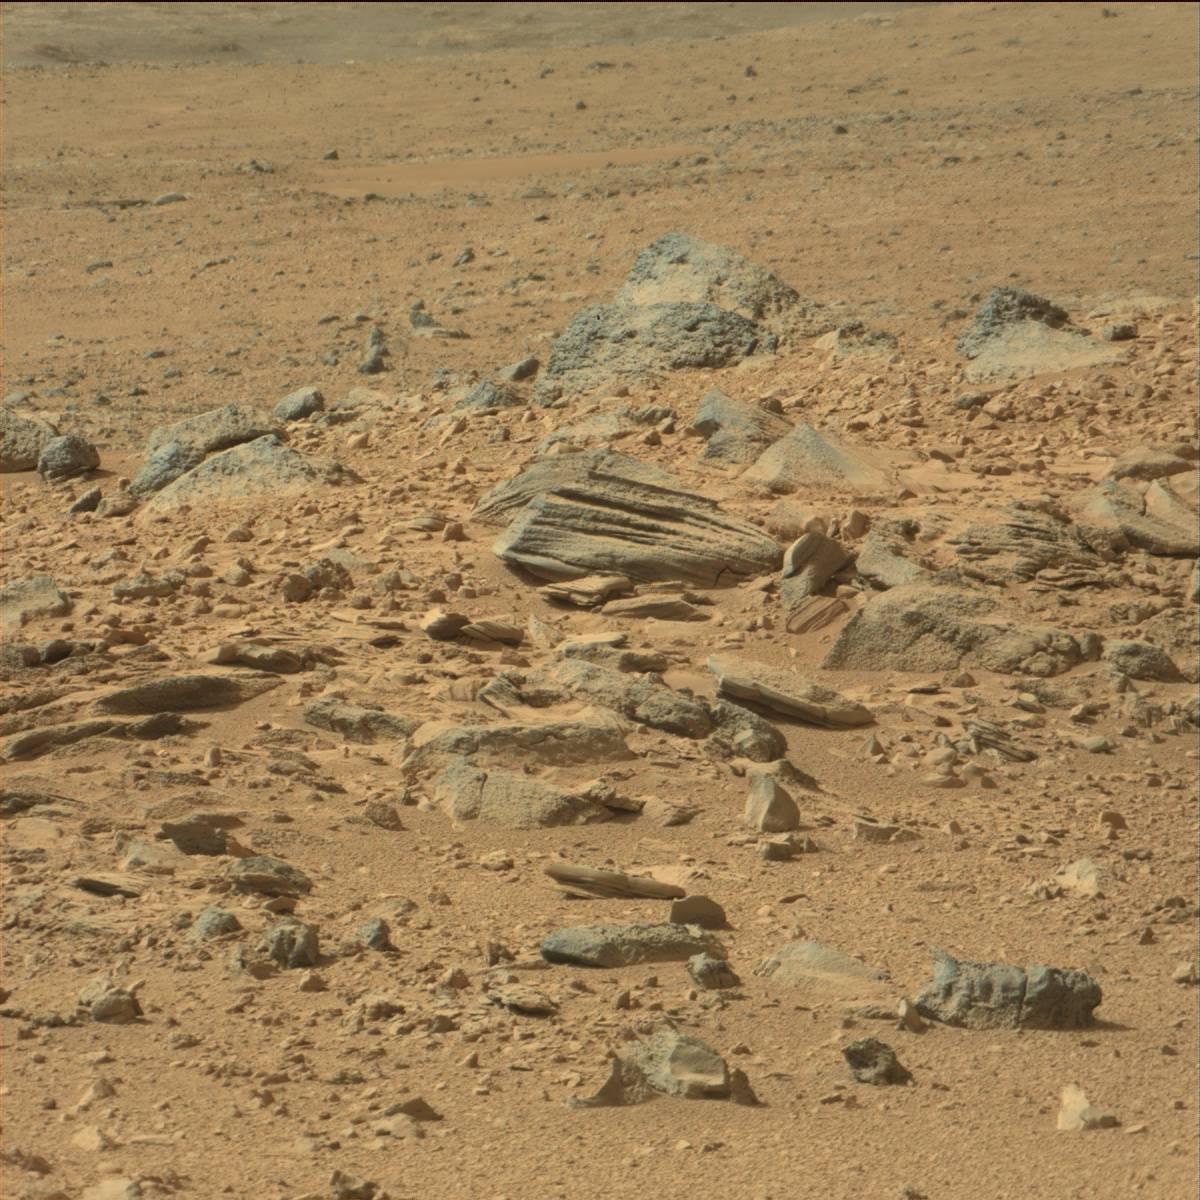
Terrain classes present: Bedrock, Sand / Soil